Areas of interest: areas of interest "Driving School"
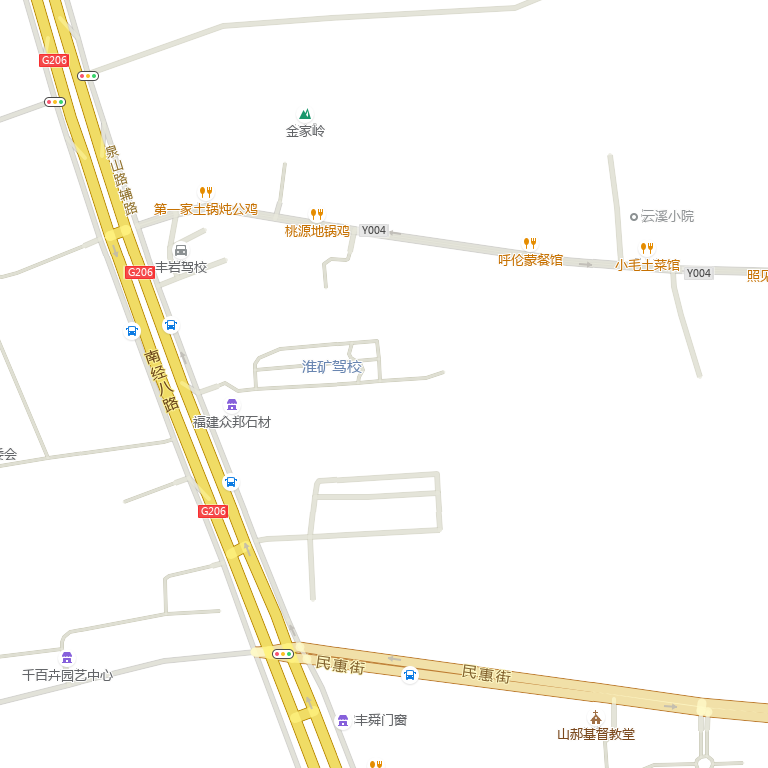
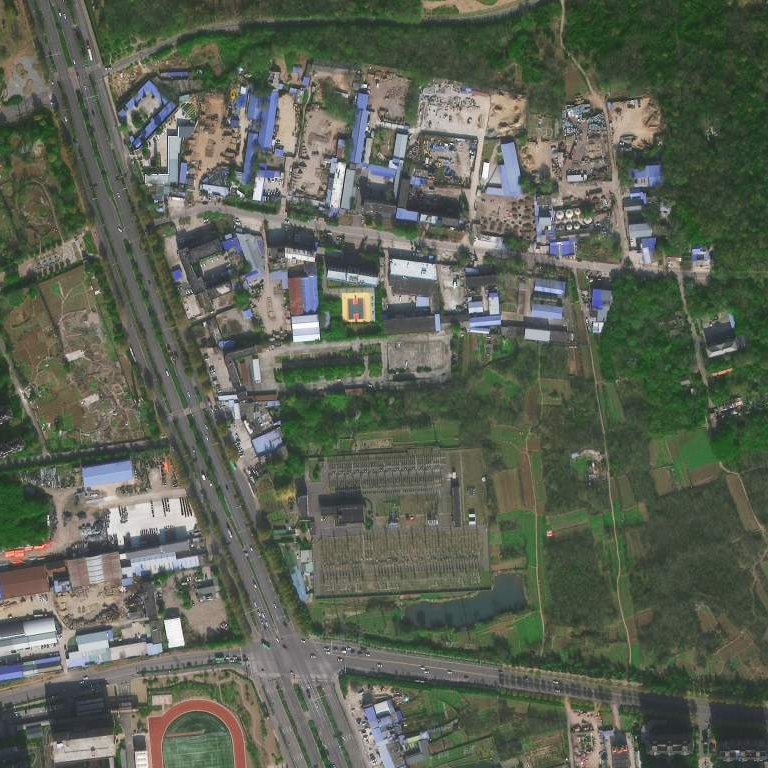